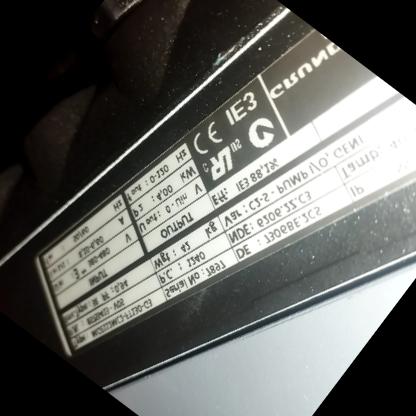
Klasa: tabliczka-znamionowa